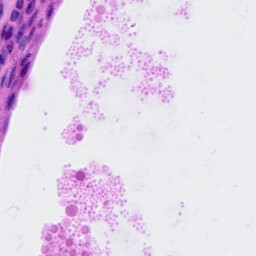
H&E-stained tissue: Ovarian